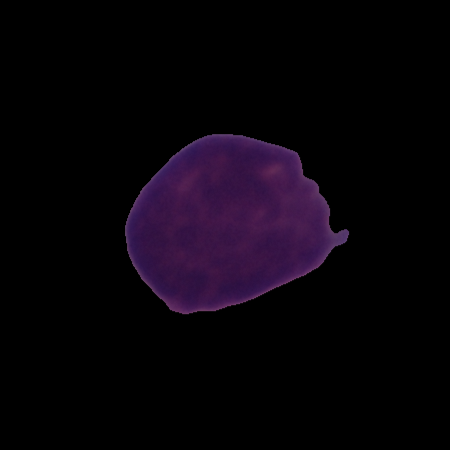
Label: cancer